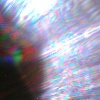
Label: sunburn